Question: I use webview to display youtube content.
For some reason, it adds a frame to the video.
Does anyone knows how to remove it?
My code is:
'''
String data_html = "<iframe width="300" height="162" src="http://www.youtube.com/embed
/RbyBj-pmNwM" frameborder="0"></iframe>";
video.loadData(data_html, "text/html", null);
'''
And here is an example of the white frame I can't get rid of:

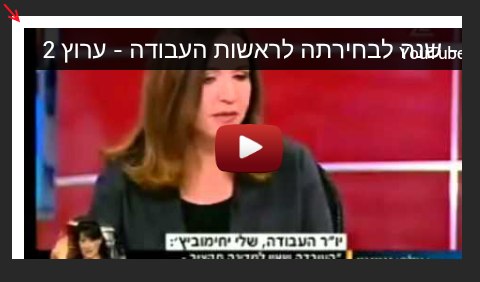
Answer: The solution was to use a fully constructed html page:
'''
String data_html = "<!DOCTYPE HTML> <html xmlns="http://www.w3.org/1999/xhtml" xmlns:og="http://opengraphprotocol.org/schema/" xmlns:fb="http://www.facebook.com/2008/fbml"> <head></head> <body style="margin:0 0 0 0; padding:0 0 0 0;"> <iframe width="300" height="162" src="http://www.youtube.com/embed/RbyBj-pmNwM" frameborder="0"></iframe> </body> </html> ";
'''